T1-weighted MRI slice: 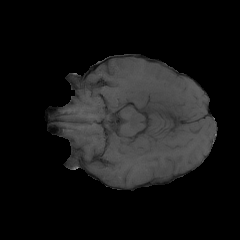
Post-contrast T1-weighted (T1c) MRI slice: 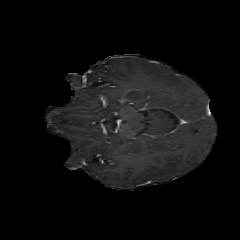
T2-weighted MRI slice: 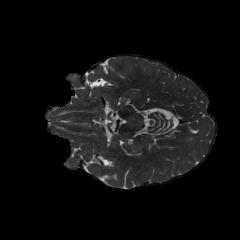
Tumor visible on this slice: no